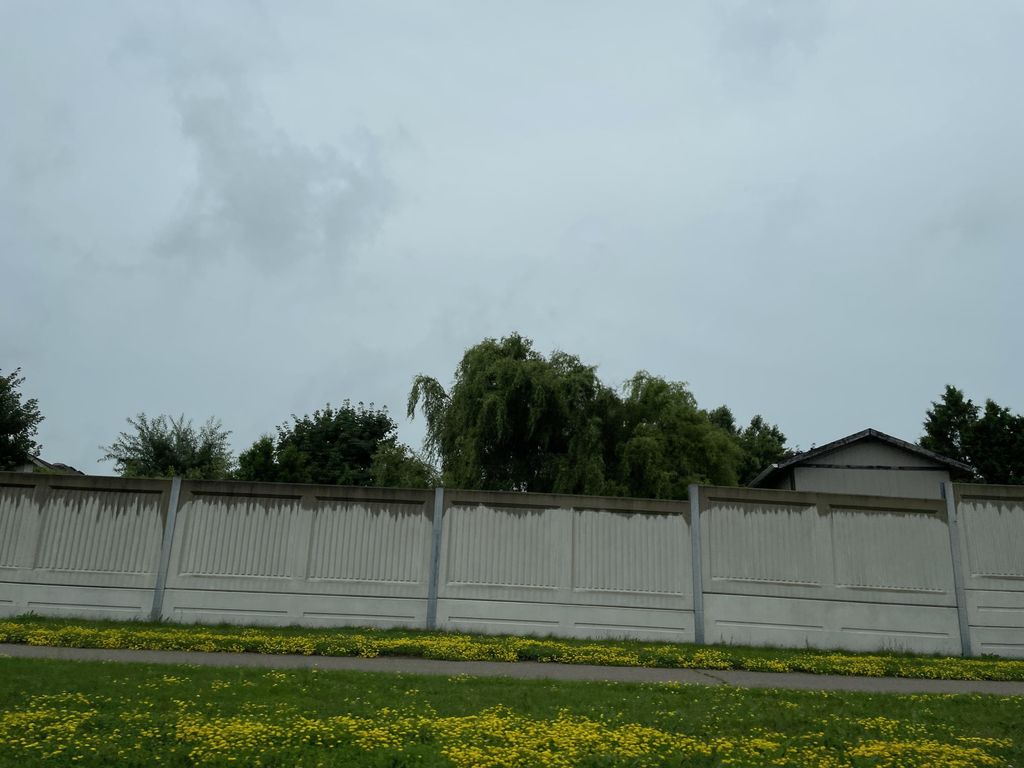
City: kitchener-waterloo